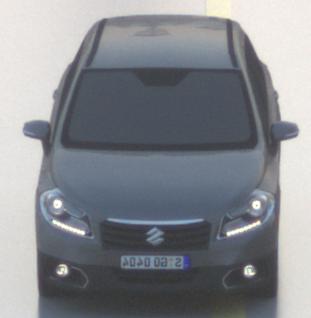
Make: Suzuki
Model: SX4 S-Cross 1.6
Detailed model: SX4 (II) S-Cross
Model produced from: 2013/10
Model produced until: 2015/08
Doors: 5
Color: gray
Road condition: wet road
Daytime: dawn
Contrast: low contrast